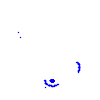
Particle: electron